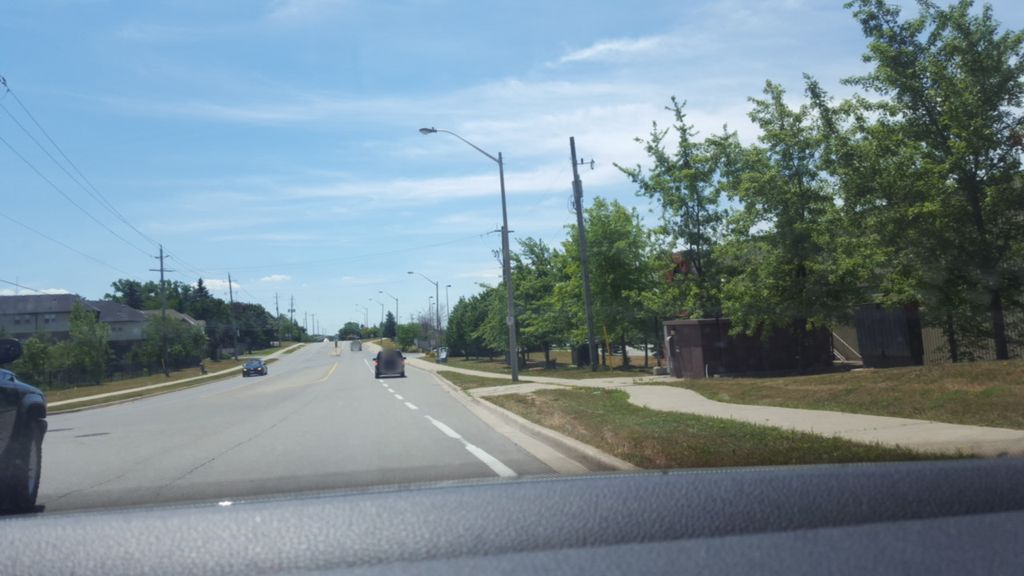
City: hamilton